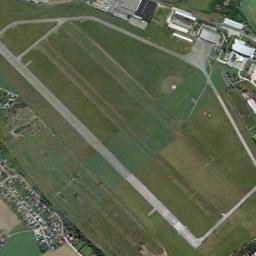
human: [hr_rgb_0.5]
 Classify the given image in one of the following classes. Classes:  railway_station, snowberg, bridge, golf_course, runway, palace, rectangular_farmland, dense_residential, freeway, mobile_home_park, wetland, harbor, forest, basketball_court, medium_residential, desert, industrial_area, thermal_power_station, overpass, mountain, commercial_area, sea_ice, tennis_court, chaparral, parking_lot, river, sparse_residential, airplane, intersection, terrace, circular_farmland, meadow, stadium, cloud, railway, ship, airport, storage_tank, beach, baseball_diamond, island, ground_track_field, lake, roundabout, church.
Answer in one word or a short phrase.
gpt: airport